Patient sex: M
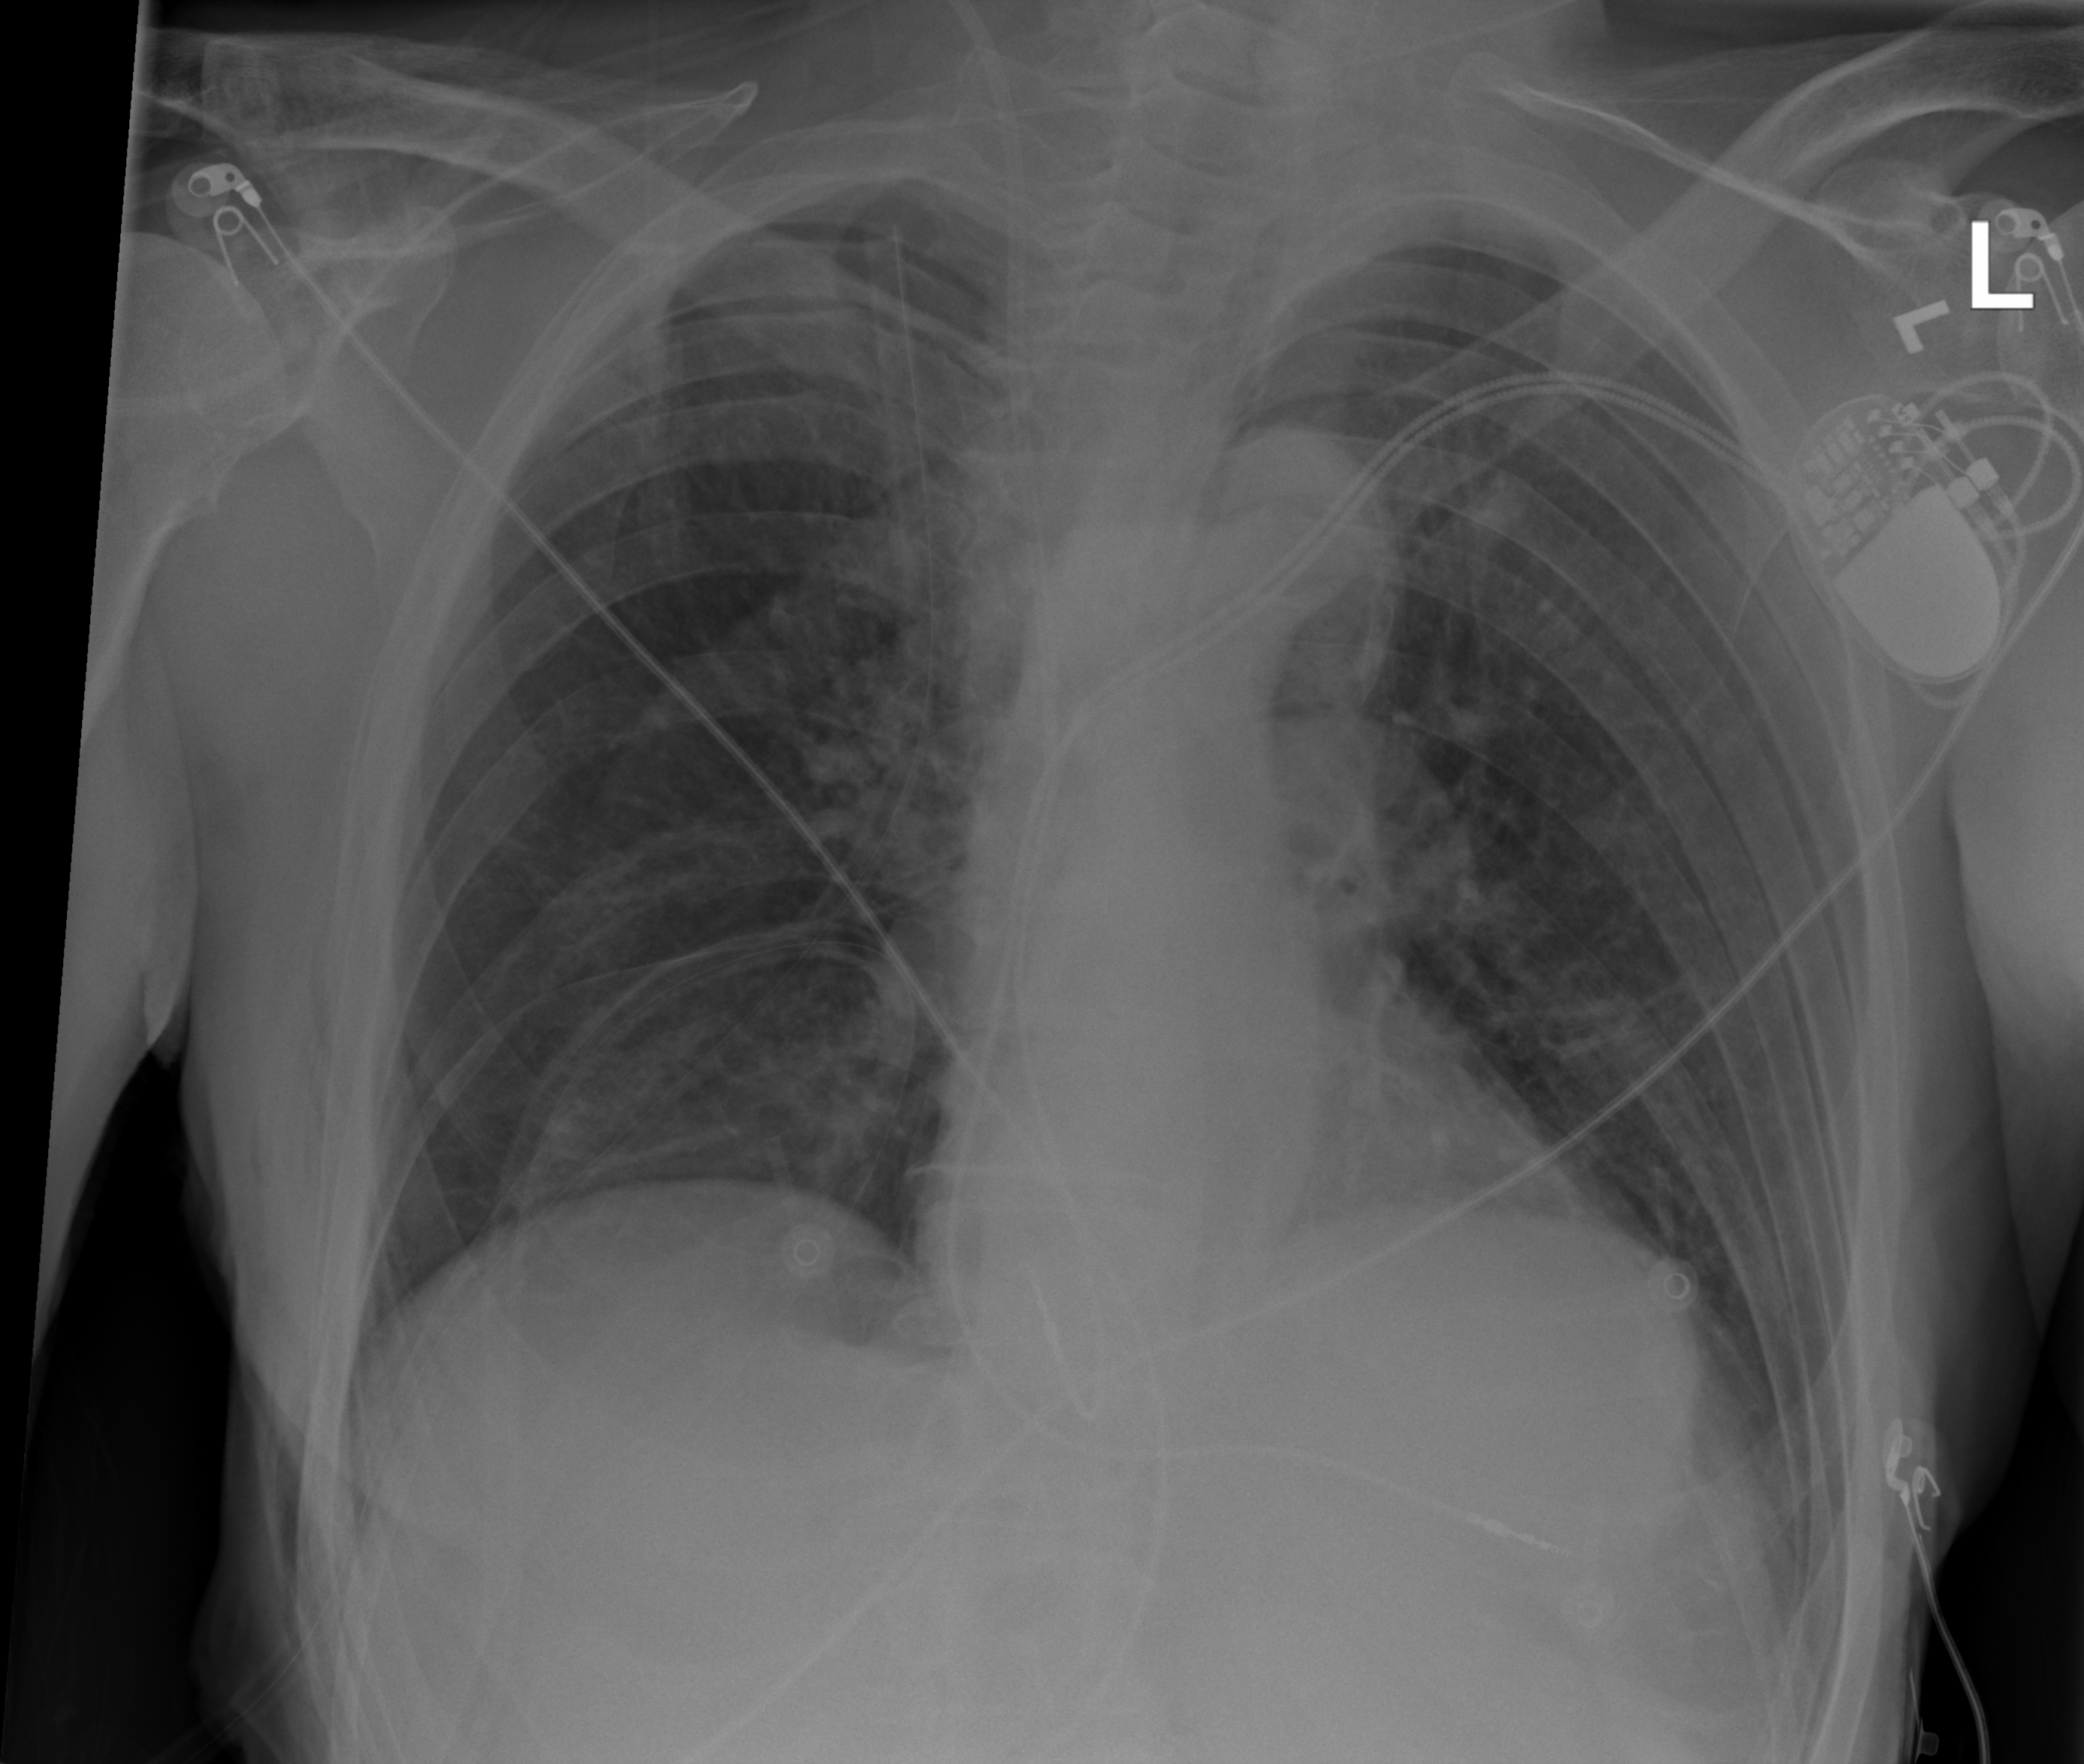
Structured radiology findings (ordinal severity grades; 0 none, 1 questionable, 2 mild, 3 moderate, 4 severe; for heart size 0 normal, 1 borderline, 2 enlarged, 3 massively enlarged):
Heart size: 0
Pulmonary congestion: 0
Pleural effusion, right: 0
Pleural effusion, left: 0
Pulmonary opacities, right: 0
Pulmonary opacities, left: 0
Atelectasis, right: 2
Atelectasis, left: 0